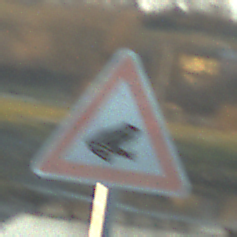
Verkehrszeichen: AmphibienwanderungLinks
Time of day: SunriseSunset
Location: Outdoor (RoadRail)
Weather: PartlyCloudy
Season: NotSpecified
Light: Natural